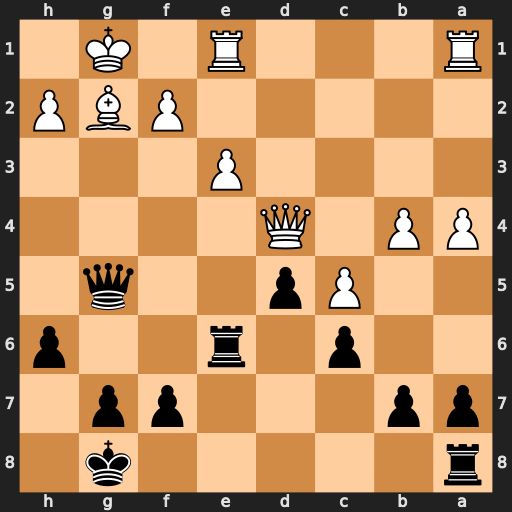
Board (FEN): r5k1/pp3pp1/2p1r2p/2Pp2q1/PP1Q4/4P3/5PBP/R3R1K1
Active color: b
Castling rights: -
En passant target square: -
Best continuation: Rg6 Kf1 Qxg2+